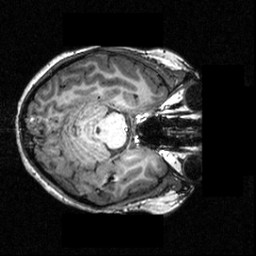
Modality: T1w
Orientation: axial
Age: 20
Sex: female
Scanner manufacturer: siemens
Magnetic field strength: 3.951 T
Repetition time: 1.5 s
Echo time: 0.00335 s